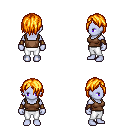
a pixel art fantasy rpg character, female body template, dark elf, purple skin, brown pirate shirt, white pants, light blonde bangs hairstyle, leather bracers, four views (front, back, left, right), 2x2 character sprite sheet, small pixel art, hard edges, no anti-aliasing